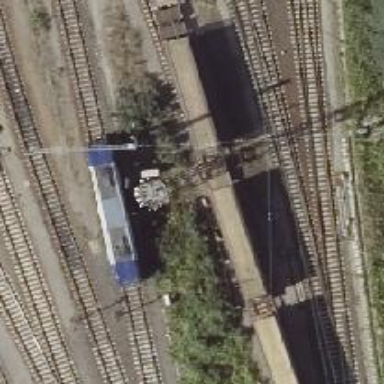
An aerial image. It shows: Railway switch.